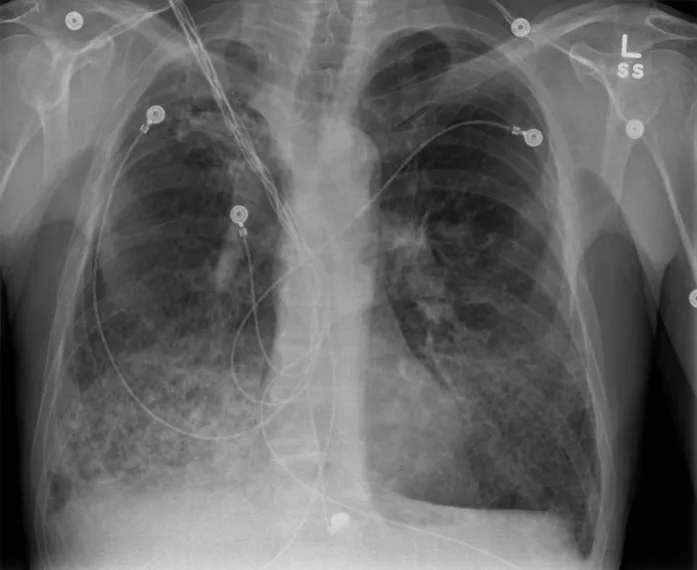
Admission chest x-ray shows bilateral infiltrates and chronic emphysematous changes.
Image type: radiology (x_ray)